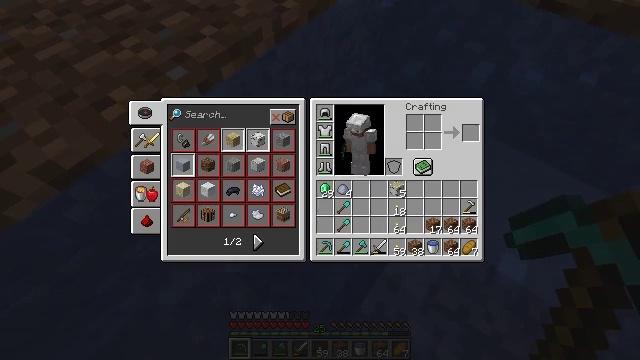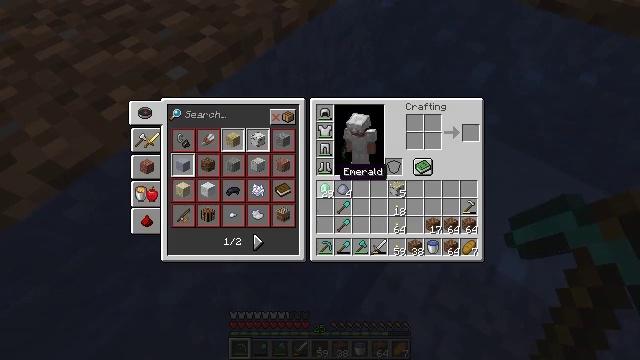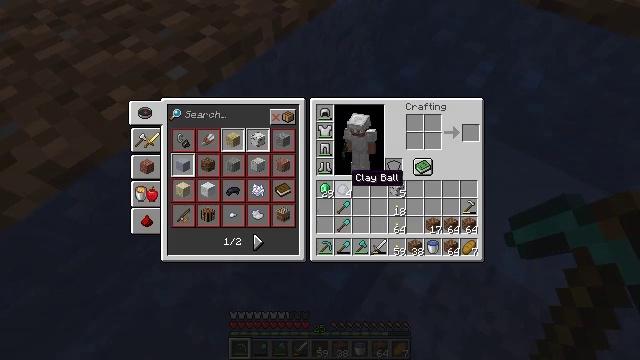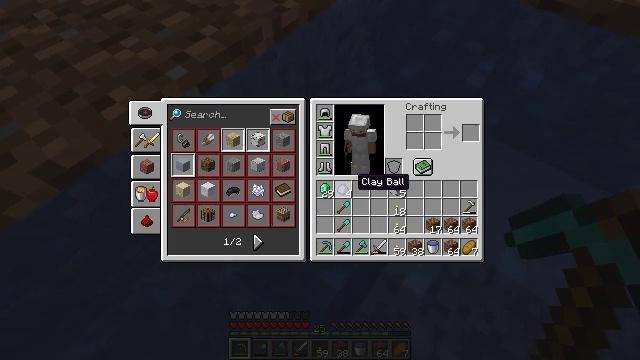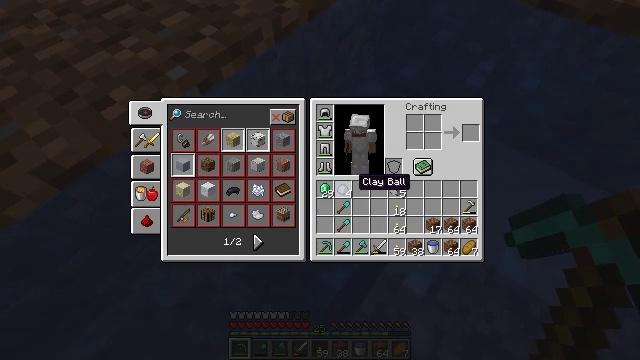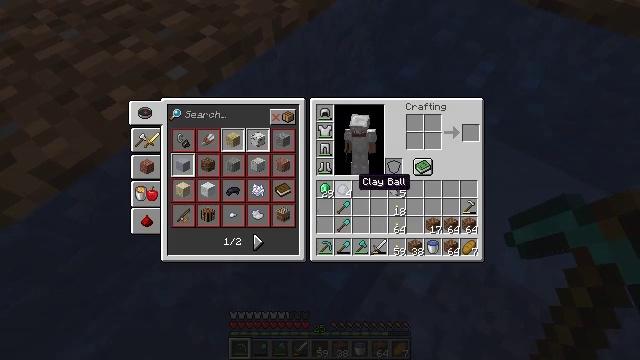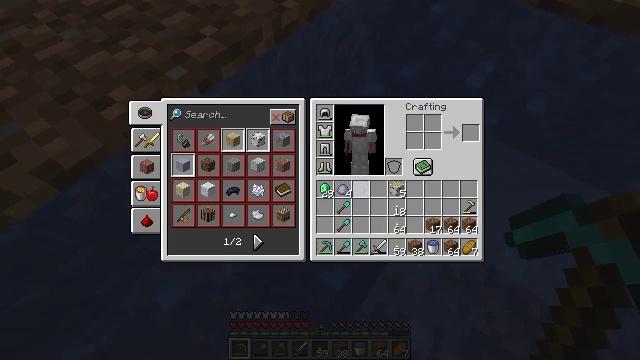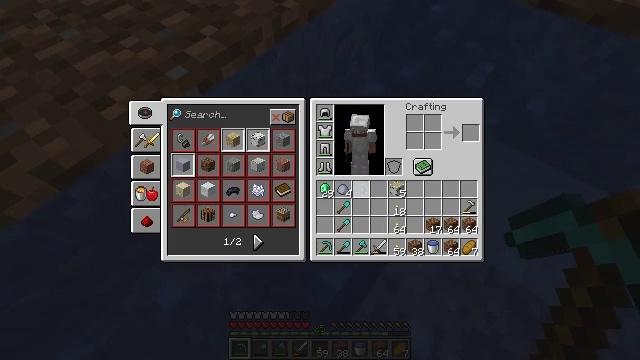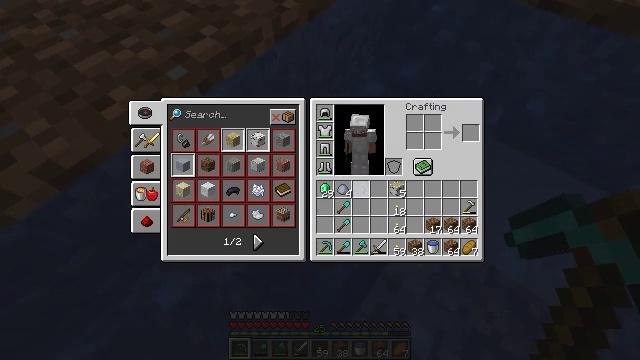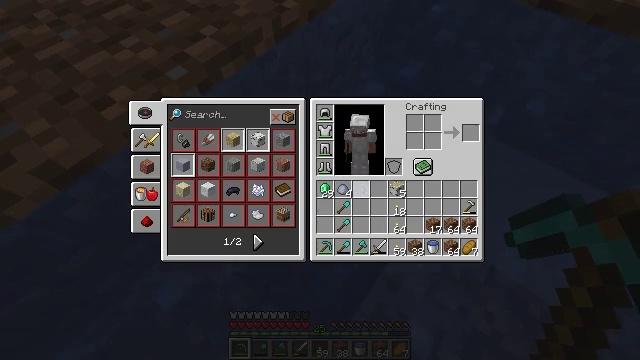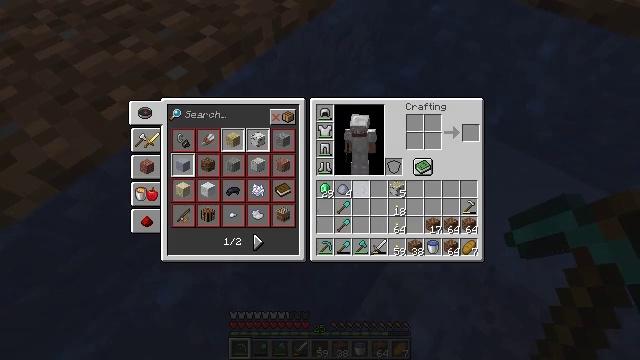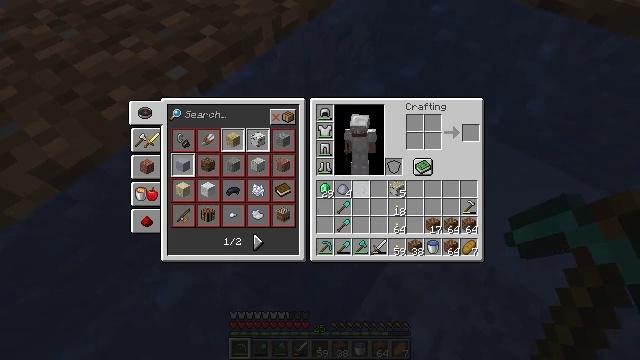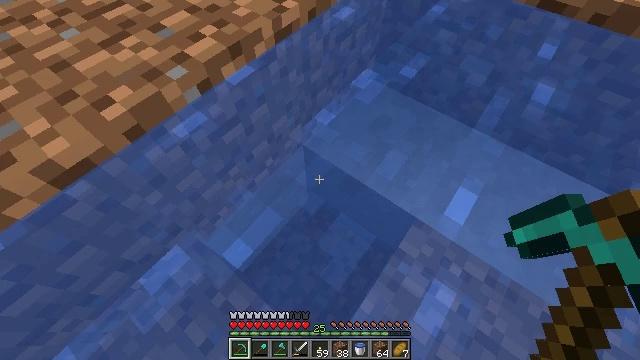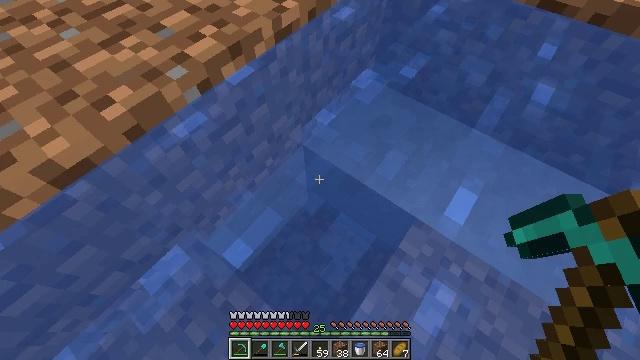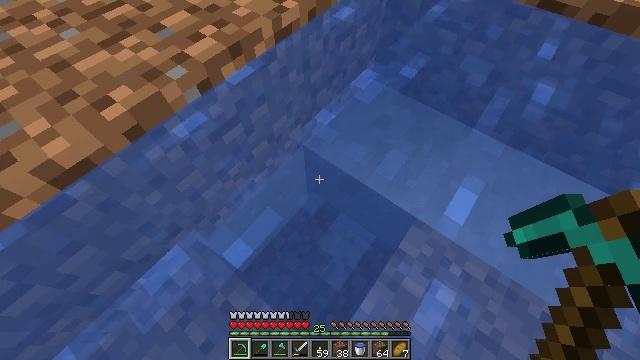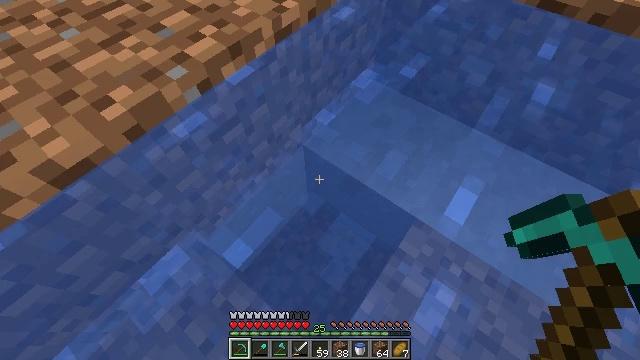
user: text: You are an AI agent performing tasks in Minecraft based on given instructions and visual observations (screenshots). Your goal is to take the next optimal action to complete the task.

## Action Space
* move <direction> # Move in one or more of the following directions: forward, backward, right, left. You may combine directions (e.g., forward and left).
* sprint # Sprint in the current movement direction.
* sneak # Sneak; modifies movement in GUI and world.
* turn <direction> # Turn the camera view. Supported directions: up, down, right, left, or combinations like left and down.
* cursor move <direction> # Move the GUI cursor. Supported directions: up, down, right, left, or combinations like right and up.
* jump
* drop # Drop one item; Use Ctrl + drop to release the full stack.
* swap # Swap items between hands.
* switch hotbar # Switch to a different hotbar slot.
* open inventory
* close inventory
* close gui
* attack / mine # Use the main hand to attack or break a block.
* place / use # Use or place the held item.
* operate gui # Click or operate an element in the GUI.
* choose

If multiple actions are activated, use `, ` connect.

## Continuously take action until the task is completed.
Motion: motion action
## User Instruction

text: Break the clay block to collect it.
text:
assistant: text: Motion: no_op
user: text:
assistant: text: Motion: cursor move right
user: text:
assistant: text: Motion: no_op
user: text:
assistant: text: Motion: no_op
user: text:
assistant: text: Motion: no_op
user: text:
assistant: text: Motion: no_op
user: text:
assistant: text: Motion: no_op
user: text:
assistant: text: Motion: no_op
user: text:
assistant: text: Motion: no_op
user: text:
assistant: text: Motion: no_op
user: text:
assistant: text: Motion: no_op
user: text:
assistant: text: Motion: no_op
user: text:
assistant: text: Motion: no_op
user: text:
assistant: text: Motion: no_op
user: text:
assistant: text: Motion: no_op
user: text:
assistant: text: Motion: no_op
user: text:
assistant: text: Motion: no_op
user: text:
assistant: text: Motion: no_op
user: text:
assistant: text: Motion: switch to hotbar 3
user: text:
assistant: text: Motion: switch to hotbar 3
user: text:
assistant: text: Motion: turn right, switch to hotbar 3
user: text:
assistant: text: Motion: turn right, switch to hotbar 3
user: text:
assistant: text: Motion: turn right and up
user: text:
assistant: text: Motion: turn right
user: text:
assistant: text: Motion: attack / mine
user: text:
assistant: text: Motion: attack / mine
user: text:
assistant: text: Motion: attack / mine
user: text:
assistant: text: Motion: attack / mine
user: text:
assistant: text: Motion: attack / mine
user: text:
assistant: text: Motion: attack / mine